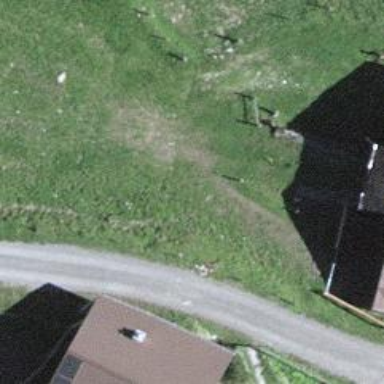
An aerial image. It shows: Isolated dwelling in remote location.